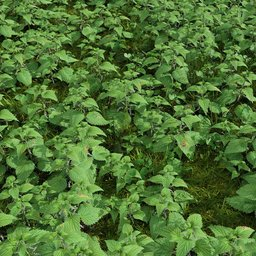
Label: nature